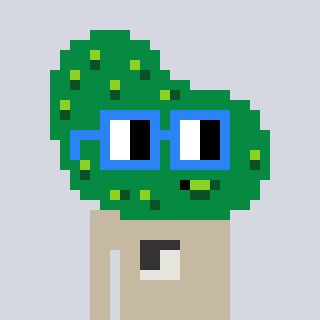
a pixel art character with square blue glasses, a pickle-shaped head and a bege-colored body on a cool background